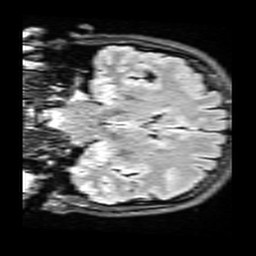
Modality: FLAIR
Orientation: coronal
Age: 42
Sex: male
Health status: healthy
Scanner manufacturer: siemens
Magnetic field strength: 3 T
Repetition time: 9 s
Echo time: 0.088 s